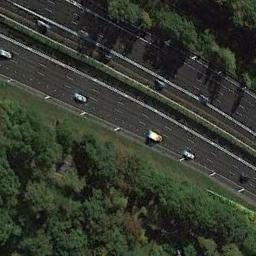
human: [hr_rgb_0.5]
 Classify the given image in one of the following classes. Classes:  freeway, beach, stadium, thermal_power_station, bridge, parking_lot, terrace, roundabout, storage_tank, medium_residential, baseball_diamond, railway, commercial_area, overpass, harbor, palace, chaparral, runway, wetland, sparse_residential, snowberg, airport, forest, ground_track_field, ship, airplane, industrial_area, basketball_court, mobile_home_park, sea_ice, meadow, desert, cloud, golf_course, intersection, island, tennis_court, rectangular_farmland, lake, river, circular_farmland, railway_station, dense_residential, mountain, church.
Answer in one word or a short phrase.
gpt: freeway